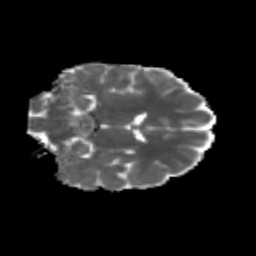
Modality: MD
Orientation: coronal
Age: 21
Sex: male
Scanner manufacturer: siemens
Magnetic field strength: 3 T
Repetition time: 3.5 s
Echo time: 0.113 s